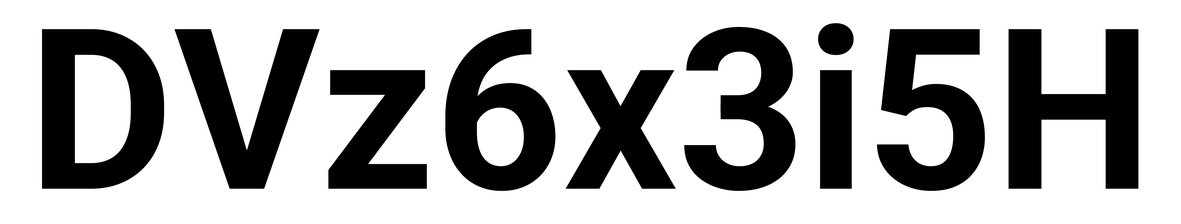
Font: Roboto_Bold